Question: I'm trying to accomplish something in ggplot2 that shouldn't be a big deal, but that blocks me somehow.
I need to import this xls file: <URL>:

Now, the trick, I think, is that the columns are named as such: "PE-GED-nMC", "GA-GED-nMC", "N1-GED-nMC", "N2-GED-nMC", etc. and I need to somehow tell R to arrange data according to parts of these column names. I think...
Does anyone have a clue about how to get from my data.xls to 4 faceted figures?
Cheers!
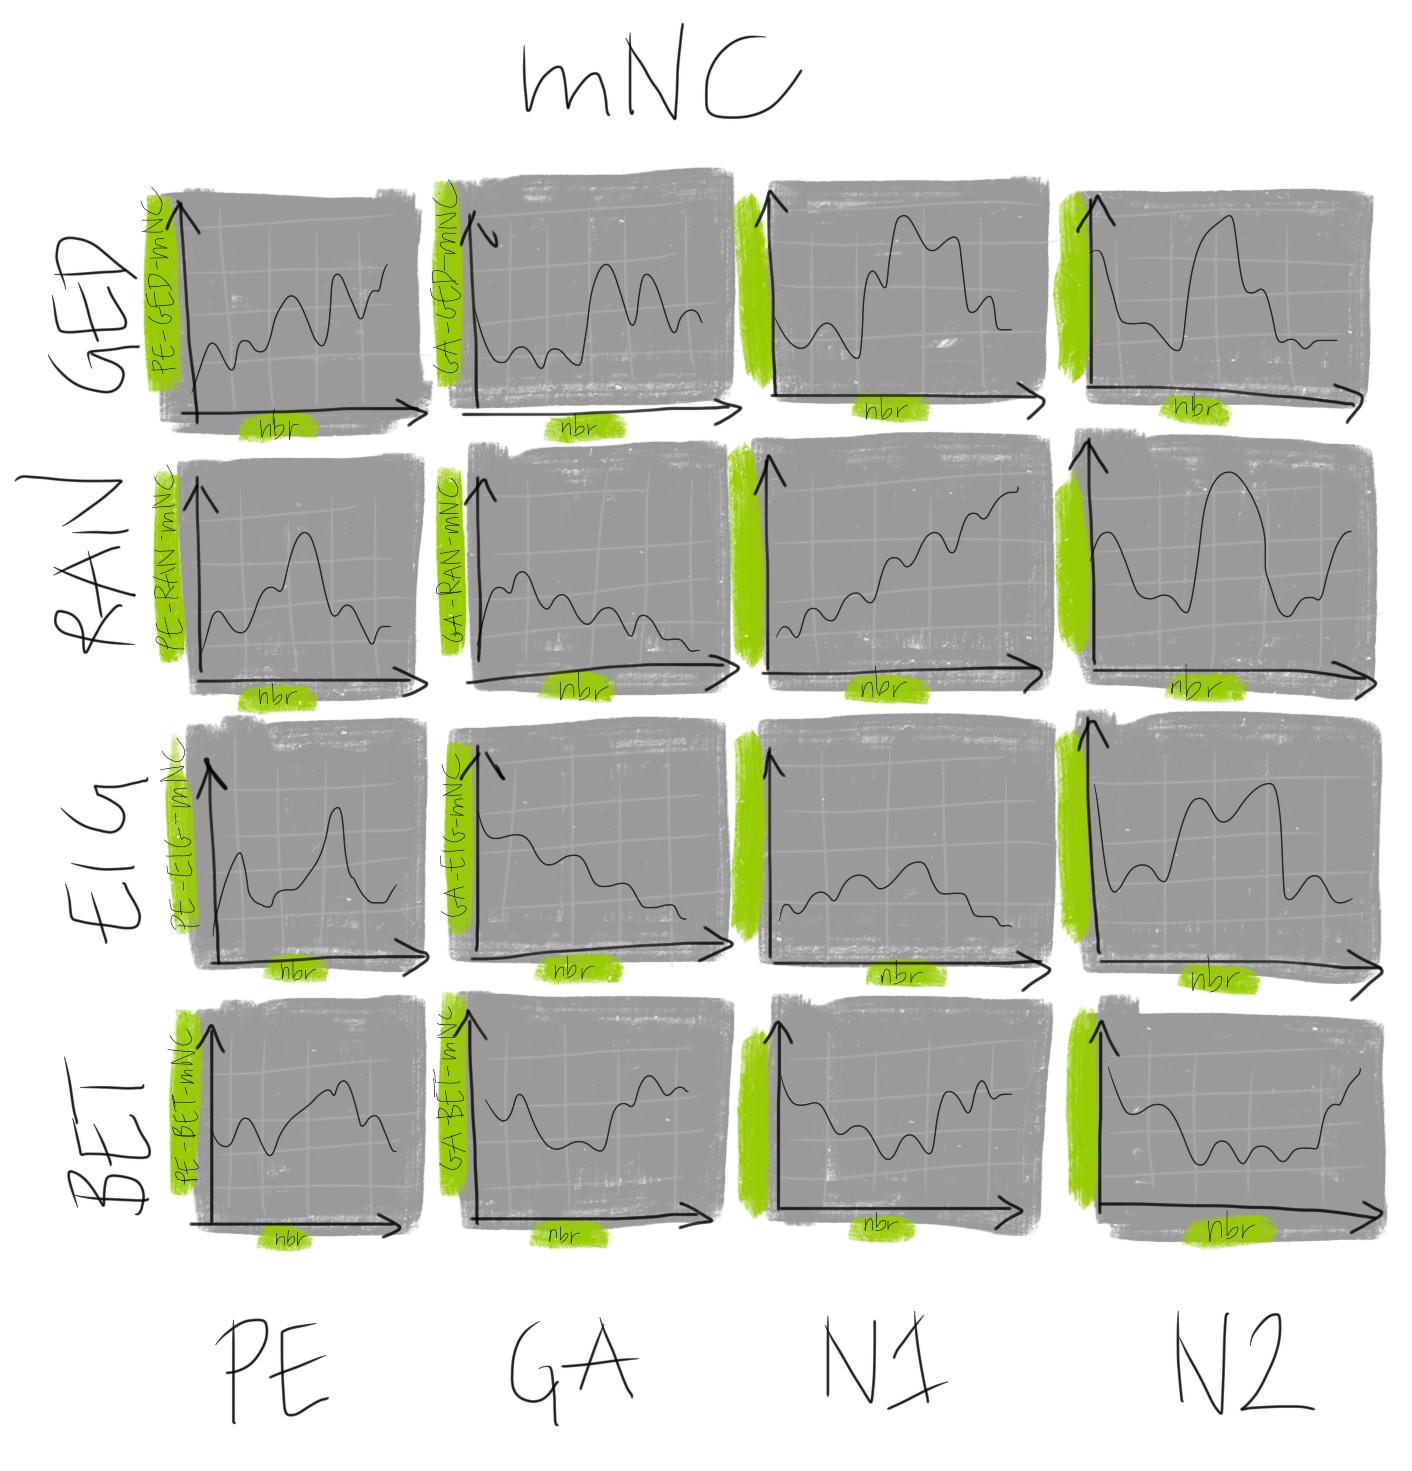
Answer: I think this should deliver what you are looking for - applying melt as suggested by Matt. The grepl-function should help you parse the text labels. I did not know what the horizontal and the vertical categories really are so just gave them generic names.
Clearly the ifelse-constructs are somewhat cumbersome and may warrant a more elegant solution in a more complex setting.
'''
require(reshape2)
#use melt to go from wide to long data
dataM = melt(data,c("nbr"))
#parse labels to identify vertical category and fill the value correspondingly
dataM$vertical = ifelse(grepl("GED",dataM$variable),"GED",ifelse(grepl("RAN",dataM$variable),"RAN",ifelse(grepl("EIG",dataM$variable),"EIG","BET")))
#parse labels to identify horizontal category and fill the value correspondingly
dataM$horizontal = ifelse(grepl("PE",dataM$variable),"PE",ifelse(grepl("GA",dataM$variable),"GA",ifelse(grepl("N1",dataM$variable),"N1","N2")))
#parse label to identify category
dataM$category = ifelse(grepl("mNC",dataM$variable),"mNC",ifelse(grepl("aSPL",dataM$variable),"aSPL",ifelse(grepl("_d",dataM$variable),"d","m")))
#create ggplot objects with sub-setted data
p1 = ggplot(dataM[dataM$category=="mNC",],aes(x=nbr,y=value))
p1 = p1 + geom_line()
#face_grid creates the panels that you are looking for (usage is vertical_categories ~ horizontal_categories)
p1 = p1 + facet_grid(vertical~horizontal)
p1
p2 = ggplot(dataM[dataM$category=="aSPL",],aes(x=nbr,y=value))
p2 = p2 + geom_line()
p2 = p2 + facet_grid(vertical~horizontal)
p2
p3 = ggplot(dataM[dataM$category=="d",],aes(x=nbr,y=value))
p3 = p3 + geom_line()
p3 = p3 + facet_grid(vertical~horizontal)
p3
p4 = ggplot(dataM[dataM$category=="m",],aes(x=nbr,y=value))
p4 = p4 + geom_line()
p4 = p4 + facet_grid(vertical~horizontal)
p4
'''